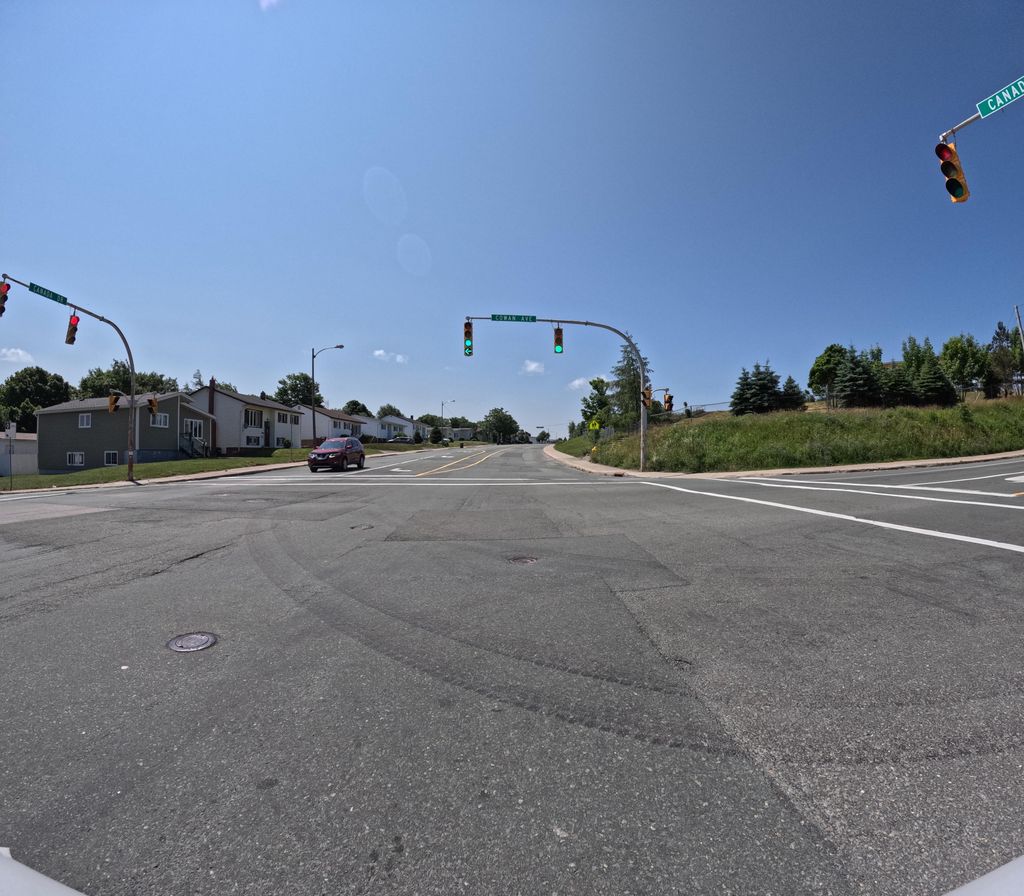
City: st_johns